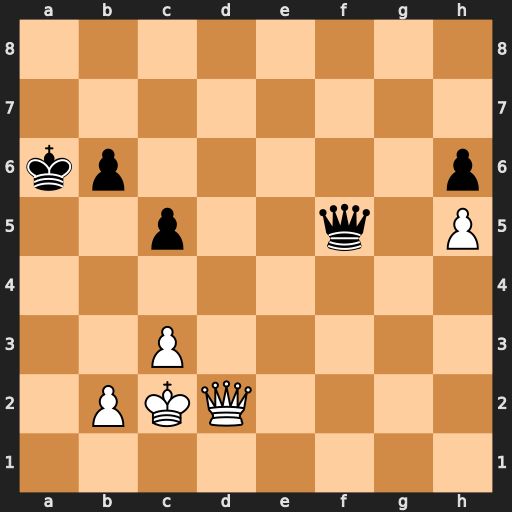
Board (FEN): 8/8/kp5p/2p2q1P/8/2P5/1PKQ4/8
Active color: w
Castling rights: -
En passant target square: -
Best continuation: Qd3+ Qxd3+ Kxd3